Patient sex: M
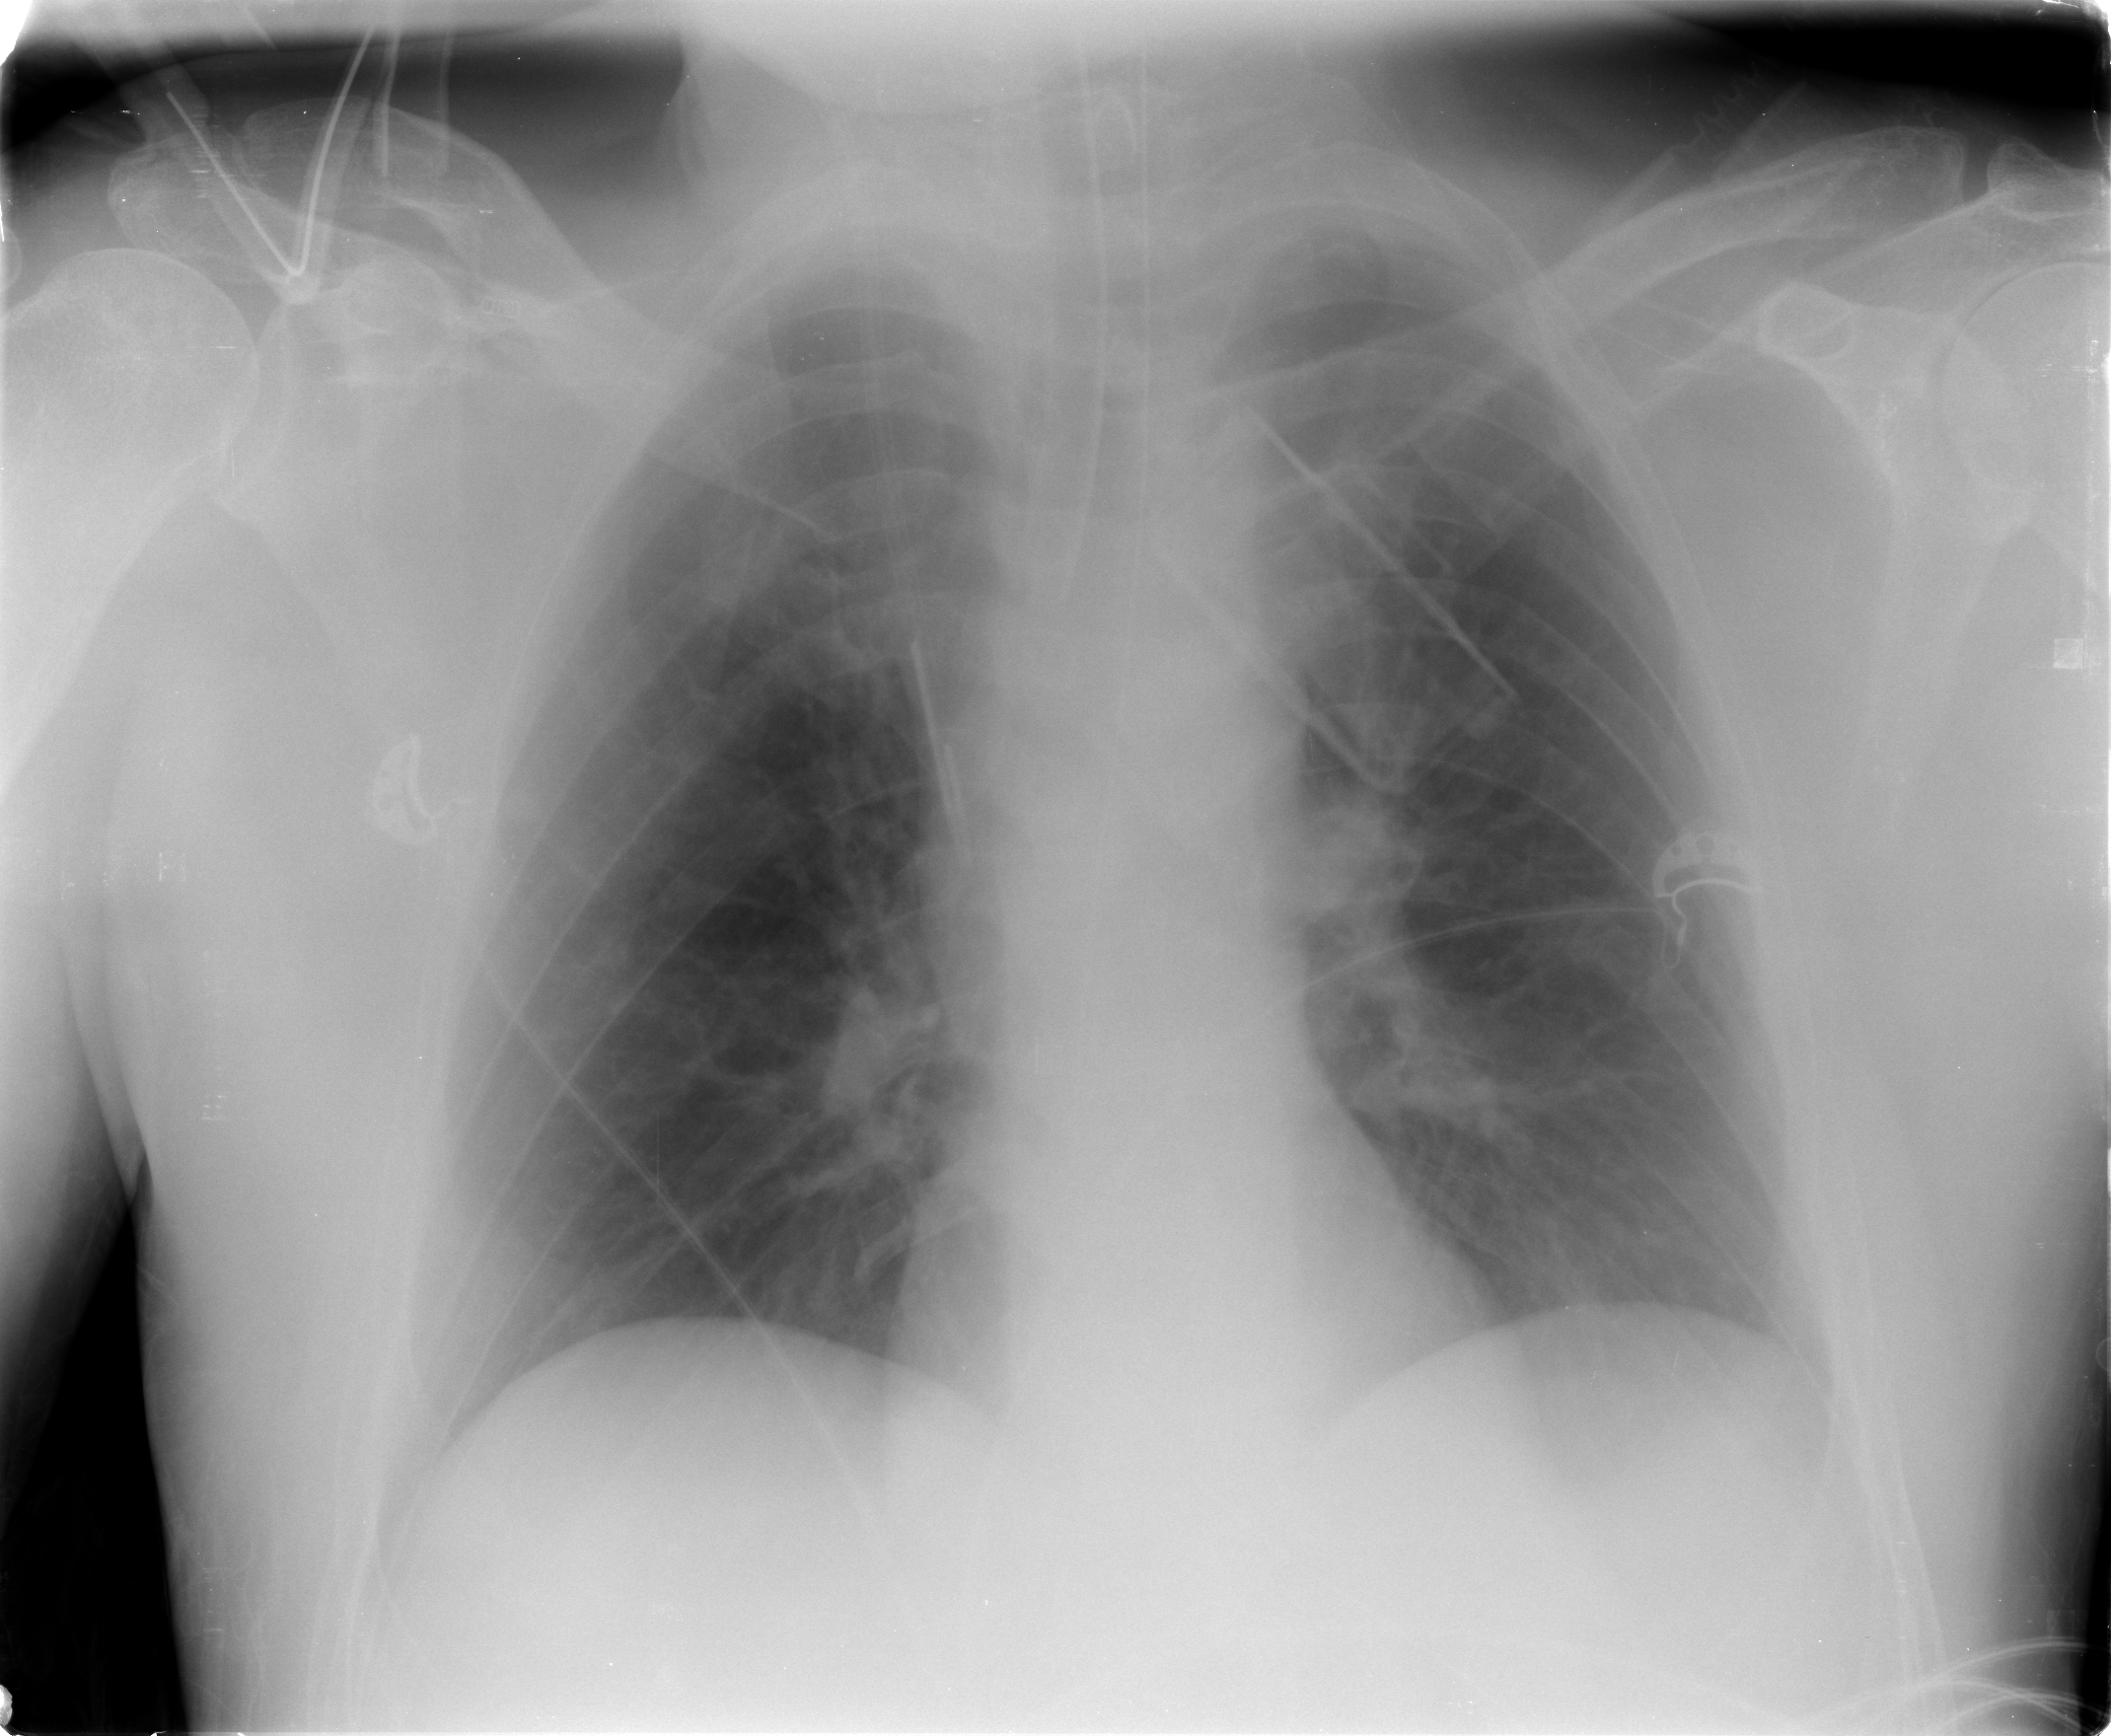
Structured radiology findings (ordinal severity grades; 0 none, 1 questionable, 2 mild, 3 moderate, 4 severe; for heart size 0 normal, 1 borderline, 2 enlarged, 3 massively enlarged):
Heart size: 0
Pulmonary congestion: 2
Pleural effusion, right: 0
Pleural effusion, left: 0
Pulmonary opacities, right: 0
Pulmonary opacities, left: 0
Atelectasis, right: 0
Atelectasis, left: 0